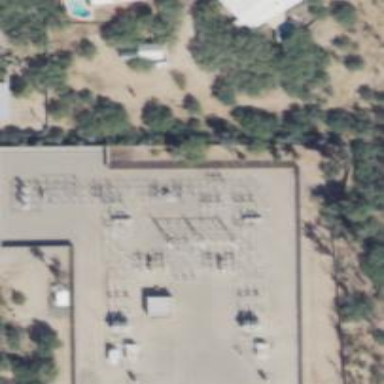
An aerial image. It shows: Switch used for power control.